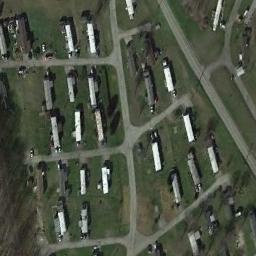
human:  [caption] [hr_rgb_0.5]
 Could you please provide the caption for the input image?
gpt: There are many buildings of different shapes and sizes in the mobile home parks .

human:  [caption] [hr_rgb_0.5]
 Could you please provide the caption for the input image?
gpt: The mobile home park has some neatly arranged mobile homes on the grass and some roads go through the mobile home park .

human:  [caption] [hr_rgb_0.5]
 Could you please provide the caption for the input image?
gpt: There are nine mobile homes here .

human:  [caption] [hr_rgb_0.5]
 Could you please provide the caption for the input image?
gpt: The mobile home park is on the grass next to the road .

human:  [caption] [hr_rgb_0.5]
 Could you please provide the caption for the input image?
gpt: There are many white and gray buildings on green lawns in the mobile home park .